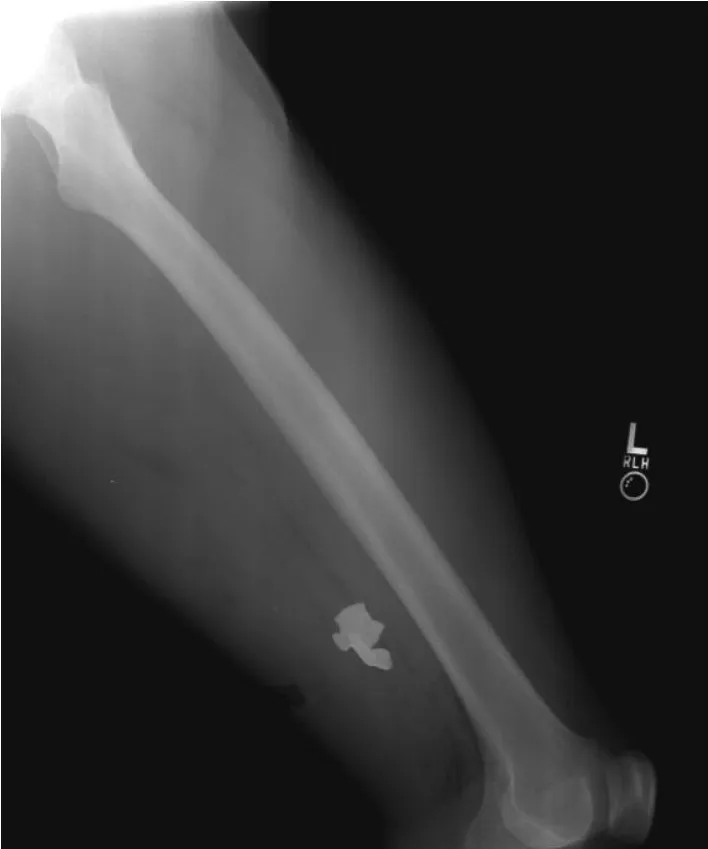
Case 3: Lateral radiographs of the left thigh and femur of a 24 year-old male service member demonstrating opacities representing retained metal and composite material fragments in the soft tissues of the posterolateral thigh due to an improvised explosive device blast.
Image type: radiology (x_ray)